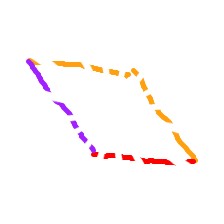
Shape: parallelogram